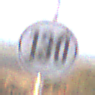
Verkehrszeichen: EndeGeschwindigkeit130
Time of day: MorningAfternoon
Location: Outdoor (Nature)
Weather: Clear
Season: NotSpecified
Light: Natural